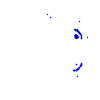
Particle: kaon